Question: Take a look at this screenshoot first:

That white box is ON the orange background, I want it to be under it exactly as pointed with the arrow. The rest should be visible of course: it should just hide this from being on the orange background.
Here is the orange background style and the white box itself:
Orange background:
'''
body {
margin: 0;
padding: 0;
background: url("../img/back.png") repeat-x top #fff;
text-align: left;
color: #8a5225;
}
'''
White box:
'''
#box {
background: url("../img/box.png") no-repeat;
width: 163px;
height: 41px;
float: right;
position: relative;
}
'''
Hope you give me some solutions for that. I've been trying using the 'z-index' but it doesn't bring any results...
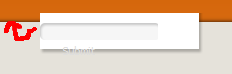
Answer: You won't be able to do this based on your current html structure. Z-index only works for positioned elements. ie 'relative', 'absolute' or 'fixed'. You won't be able to apply these to the body element. You can try, but I tried and it didn't work. Instead put the orange background into another div and draw the lower one up under it.
<URL>
'''
<div class="one">First div</div>
<div class="two">Second div</div>
div.one {
background: #c74d12;
z-index: 3;
position: relative;
}
div.two {
position: relative;
top: -10px;
z-index: 1;
background: white;
}
'''